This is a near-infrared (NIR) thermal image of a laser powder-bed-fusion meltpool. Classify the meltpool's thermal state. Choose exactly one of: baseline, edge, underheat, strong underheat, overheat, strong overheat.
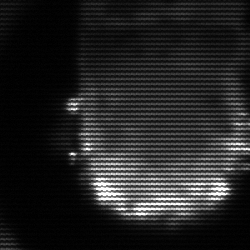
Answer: baseline